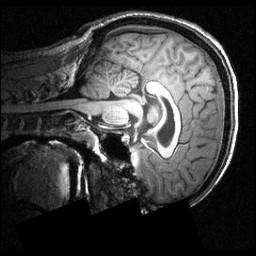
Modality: T1w
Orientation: sagittal
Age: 21
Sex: male
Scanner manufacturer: siemens
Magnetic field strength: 3.951 T
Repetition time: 1.5 s
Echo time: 0.00335 s